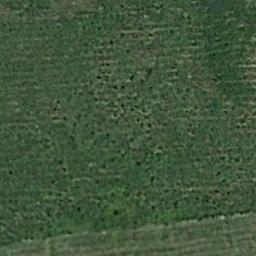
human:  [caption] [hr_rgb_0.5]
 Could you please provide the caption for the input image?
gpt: There is no grass in some parts of the meadow .

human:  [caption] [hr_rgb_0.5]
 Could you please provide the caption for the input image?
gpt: A large strip of lush green grass .

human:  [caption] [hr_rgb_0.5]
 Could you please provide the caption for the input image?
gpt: There is a straight path in the grass .

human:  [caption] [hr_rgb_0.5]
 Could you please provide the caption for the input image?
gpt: This meadow has dense grasses and a horizontal striped texture .

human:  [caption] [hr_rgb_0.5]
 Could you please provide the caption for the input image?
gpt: A dense meadow with many green grass .